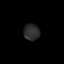
Tissue: lung
Cell type: Epithelial cells
Senescence score: 0.1727
Nuclear area (px): 259
Mean DAPI intensity: 44.019